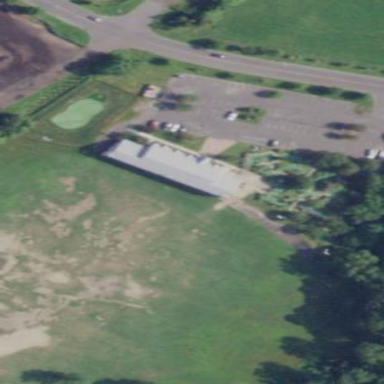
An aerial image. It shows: Miniature golf leisure land.